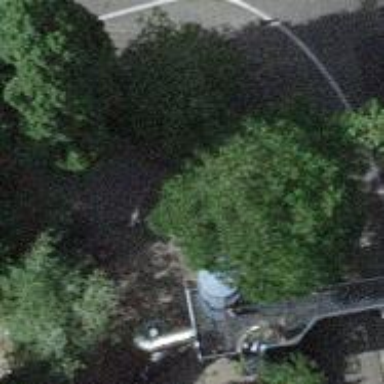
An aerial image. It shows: Playground featuring basket swing.